Question: What day is the 9th?
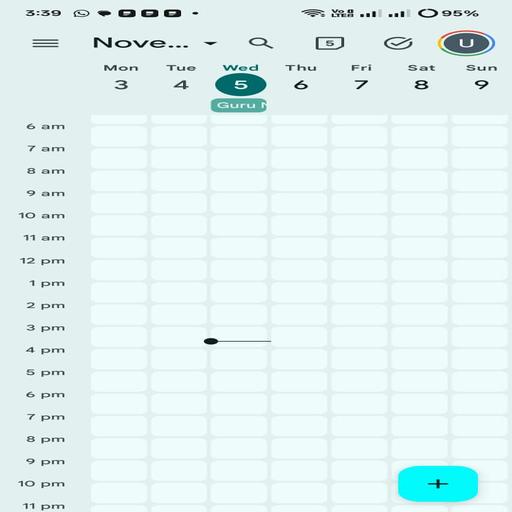
Answer: Sunday